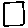
Label: square